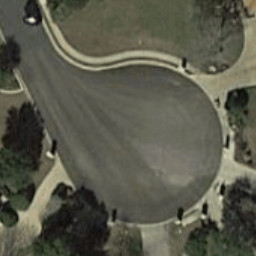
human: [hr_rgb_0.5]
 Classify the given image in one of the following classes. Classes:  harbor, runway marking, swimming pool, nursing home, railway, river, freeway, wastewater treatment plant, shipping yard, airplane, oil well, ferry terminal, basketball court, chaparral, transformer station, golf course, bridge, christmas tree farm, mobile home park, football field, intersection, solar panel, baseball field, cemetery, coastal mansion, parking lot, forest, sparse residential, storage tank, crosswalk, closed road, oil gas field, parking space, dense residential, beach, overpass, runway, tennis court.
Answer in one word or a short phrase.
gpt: closed road